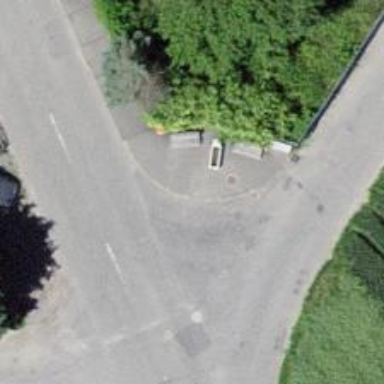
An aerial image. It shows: Bus stop with platform for public transport.